Question: I am using another list view in place of the image view trying to do 3d transition as given in sample apps.But the List view comes in right of the screen in place of left and words are inverted.my list appears like this:

My code is:
'''
public class EventListActivity extends ListActivity {
private ListView lv1, lv2;
private ViewGroup mContainer;
private ArrayList<ArrayAdapter<String>> arr;
@Override
protected void onCreate(Bundle savedInstanceState) {
// TODO Auto-generated method stub
super.onCreate(savedInstanceState);
setContentView(R.layout.eventlist);
arr = new ArrayList<ArrayAdapter<String>>();
String[] eventlist = getResources().getStringArray(R.array.eventlist);
String[] eventlist1 = getResources().getStringArray(R.array.techc);
String[] eventlist2 = getResources().getStringArray(R.array.presc);
String[] eventlist3 = getResources().getStringArray(R.array.roboc);
String[] eventlist4 = getResources().getStringArray(R.array.managec);
String[] eventlist5 = getResources().getStringArray(R.array.literaryc);
String[] eventlist6 = getResources().getStringArray(R.array.creationc);
String[] eventlist7 = getResources().getStringArray(R.array.gamingc);
ArrayAdapter<String> a1 = new ArrayAdapter<String>(this,
android.R.layout.simple_list_item_1, eventlist1);
ArrayAdapter<String> a2 = new ArrayAdapter<String>(this,
android.R.layout.simple_list_item_1, eventlist2);
ArrayAdapter<String> a3 = new ArrayAdapter<String>(this,
android.R.layout.simple_list_item_1, eventlist3);
ArrayAdapter<String> a4 = new ArrayAdapter<String>(this,
android.R.layout.simple_list_item_1, eventlist4);
ArrayAdapter<String> a5 = new ArrayAdapter<String>(this,
android.R.layout.simple_list_item_1, eventlist5);
ArrayAdapter<String> a6 = new ArrayAdapter<String>(this,
android.R.layout.simple_list_item_1, eventlist6);
ArrayAdapter<String> a7 = new ArrayAdapter<String>(this,
android.R.layout.simple_list_item_1, eventlist7);
arr.add(a1);
arr.add(a3);
arr.add(a2);
arr.add(a4);
arr.add(a5);
arr.add(a6);
arr.add(a7);
final ArrayAdapter<String> a = new ArrayAdapter<String>(this,
android.R.layout.simple_list_item_1, eventlist);
lv1 = getListView();
lv2 = (ListView) findViewById(R.id.list2);
mContainer = (ViewGroup) findViewById(R.id.container);
lv1.setAdapter(a);
lv2.setClickable(true);
lv2.setFocusable(true);
mContainer
.setPersistentDrawingCache(ViewGroup.PERSISTENT_ANIMATION_CACHE);
lv1.setOnItemClickListener(new OnItemClickListener() {
@Override
public void onItemClick(AdapterView<?> arg0, View arg1, int arg2,
long arg3) {
// TODO Auto-generated method stub
lv2.setAdapter(arr.get(arg2));
applyRotation(arg2, 0, 90);
}
});
}
protected void applyRotation(int position, int start, int end) {
// TODO Auto-generated method stub
final float centerX = mContainer.getWidth() / 2.0f;
final float centerY = mContainer.getHeight() / 2.0f;
// Create a new 3D rotation with the supplied parameter
// The animation listener is used to trigger the next animation
final Rotate3dAnimation rotation = new Rotate3dAnimation(start, end,
centerX, centerY, 310.0f, true);
rotation.setDuration(500);
rotation.setFillAfter(true);
rotation.setInterpolator(new AccelerateInterpolator());
rotation.setAnimationListener(new DisplayNextView(position));
mContainer.startAnimation(rotation);
}
private final class DisplayNextView implements Animation.AnimationListener {
private final int mPosition;
private DisplayNextView(int position) {
mPosition = position;
}
public void onAnimationStart(Animation animation) {
}
public void onAnimationEnd(Animation animation) {
mContainer.post(new SwapViews(mPosition));
}
public void onAnimationRepeat(Animation animation) {
}
}
/**
* This class is responsible for swapping the views and start the second
* half of the animation.
*/
private final class SwapViews implements Runnable {
private final int mPosition;
public SwapViews(int position) {
mPosition = position;
}
public void run() {
final float centerX = mContainer.getWidth() / 2.0f;
final float centerY = mContainer.getHeight() / 2.0f;
Rotate3dAnimation rotation;
if (mPosition > -1) {
lv1.setVisibility(View.GONE);
lv2.setVisibility(View.VISIBLE);
lv2.requestFocus();
rotation = new Rotate3dAnimation(90, 180, centerX, centerY,
310.0f, false);
} else {
lv2.setVisibility(View.GONE);
lv1.setVisibility(View.VISIBLE);
lv1.requestFocus();
rotation = new Rotate3dAnimation(90, 0, centerX, centerY,
310.0f, false);
}
rotation.setDuration(500);
rotation.setFillAfter(true);
rotation.setInterpolator(new DecelerateInterpolator());
mContainer.startAnimation(rotation);
}
}}
'''
My xml code is '
'''
<ListView
android:id="@android:id/list"
android:layout_width="fill_parent"
android:layout_height="wrap_content"
android:layoutAnimation="@anim/layout_bottom_to_top_slide"
android:persistentDrawingCache="animation|scrolling" />
<ListView
android:id="@+id/list2"
android:layout_width="fill_parent"
android:layout_height="wrap_content"
android:scaleType="fitCenter"
android:visibility="gone" />
'''
'
How can i get the list view in right position?
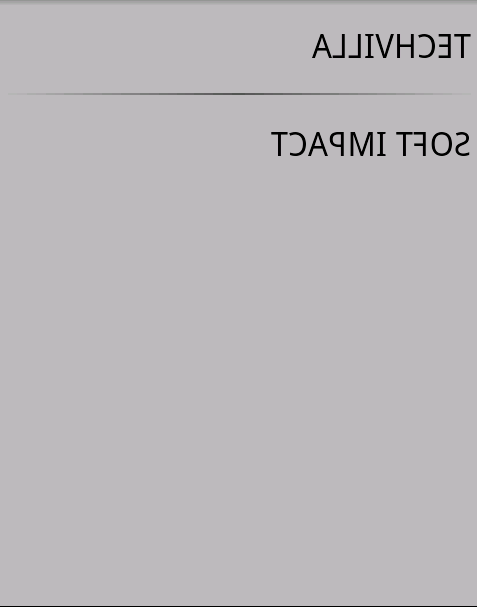
Answer: You are probably rotating it to 180 degrees which results in backwards list
What you need is to rotate to 360 degrees. While this will result in more "spinnings" you can fake that by following:
Rotate list degrees. While list is turned 90 degrees we can't see it and you can replace your list with new one.
Then in 'AnimationListener.onAnimationEnd()' you just animate list one more time :
'''
Rotate3dAnimation rotation = new Rotate3dAnimation(270, 360, centerX, centerY, 60.0f, false);
'''
without listening to its end.
Full onAnimationEnd:
'''
public void onAnimationEnd(Animation animation) {
// RENDER YOUR NEW LIST HERE
final float centerX = mContainer.getWidth() / 2.0f;
final float centerY = mContainer.getHeight() / 2.0f;
Rotate3dAnimation rotation = new Rotate3dAnimation(270, 360, centerX, centerY, 60.0f, false);
rotation.setDuration(500);
rotation.setFillAfter(true);
rotation.setInterpolator(new AccelerateInterpolator());
mContainer.startAnimation(rotation);
}
'''